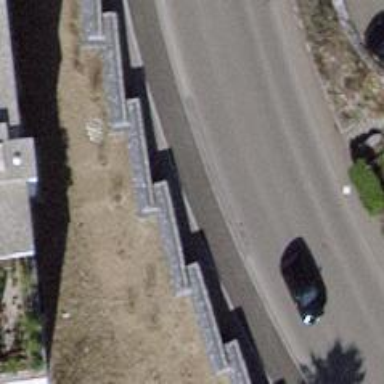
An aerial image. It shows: Noise barrier wall.